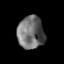
Tissue: prostate
Cell type: T cells
Senescence score: 0.3419
Nuclear area (px): 850
Mean DAPI intensity: 110.686